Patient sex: M
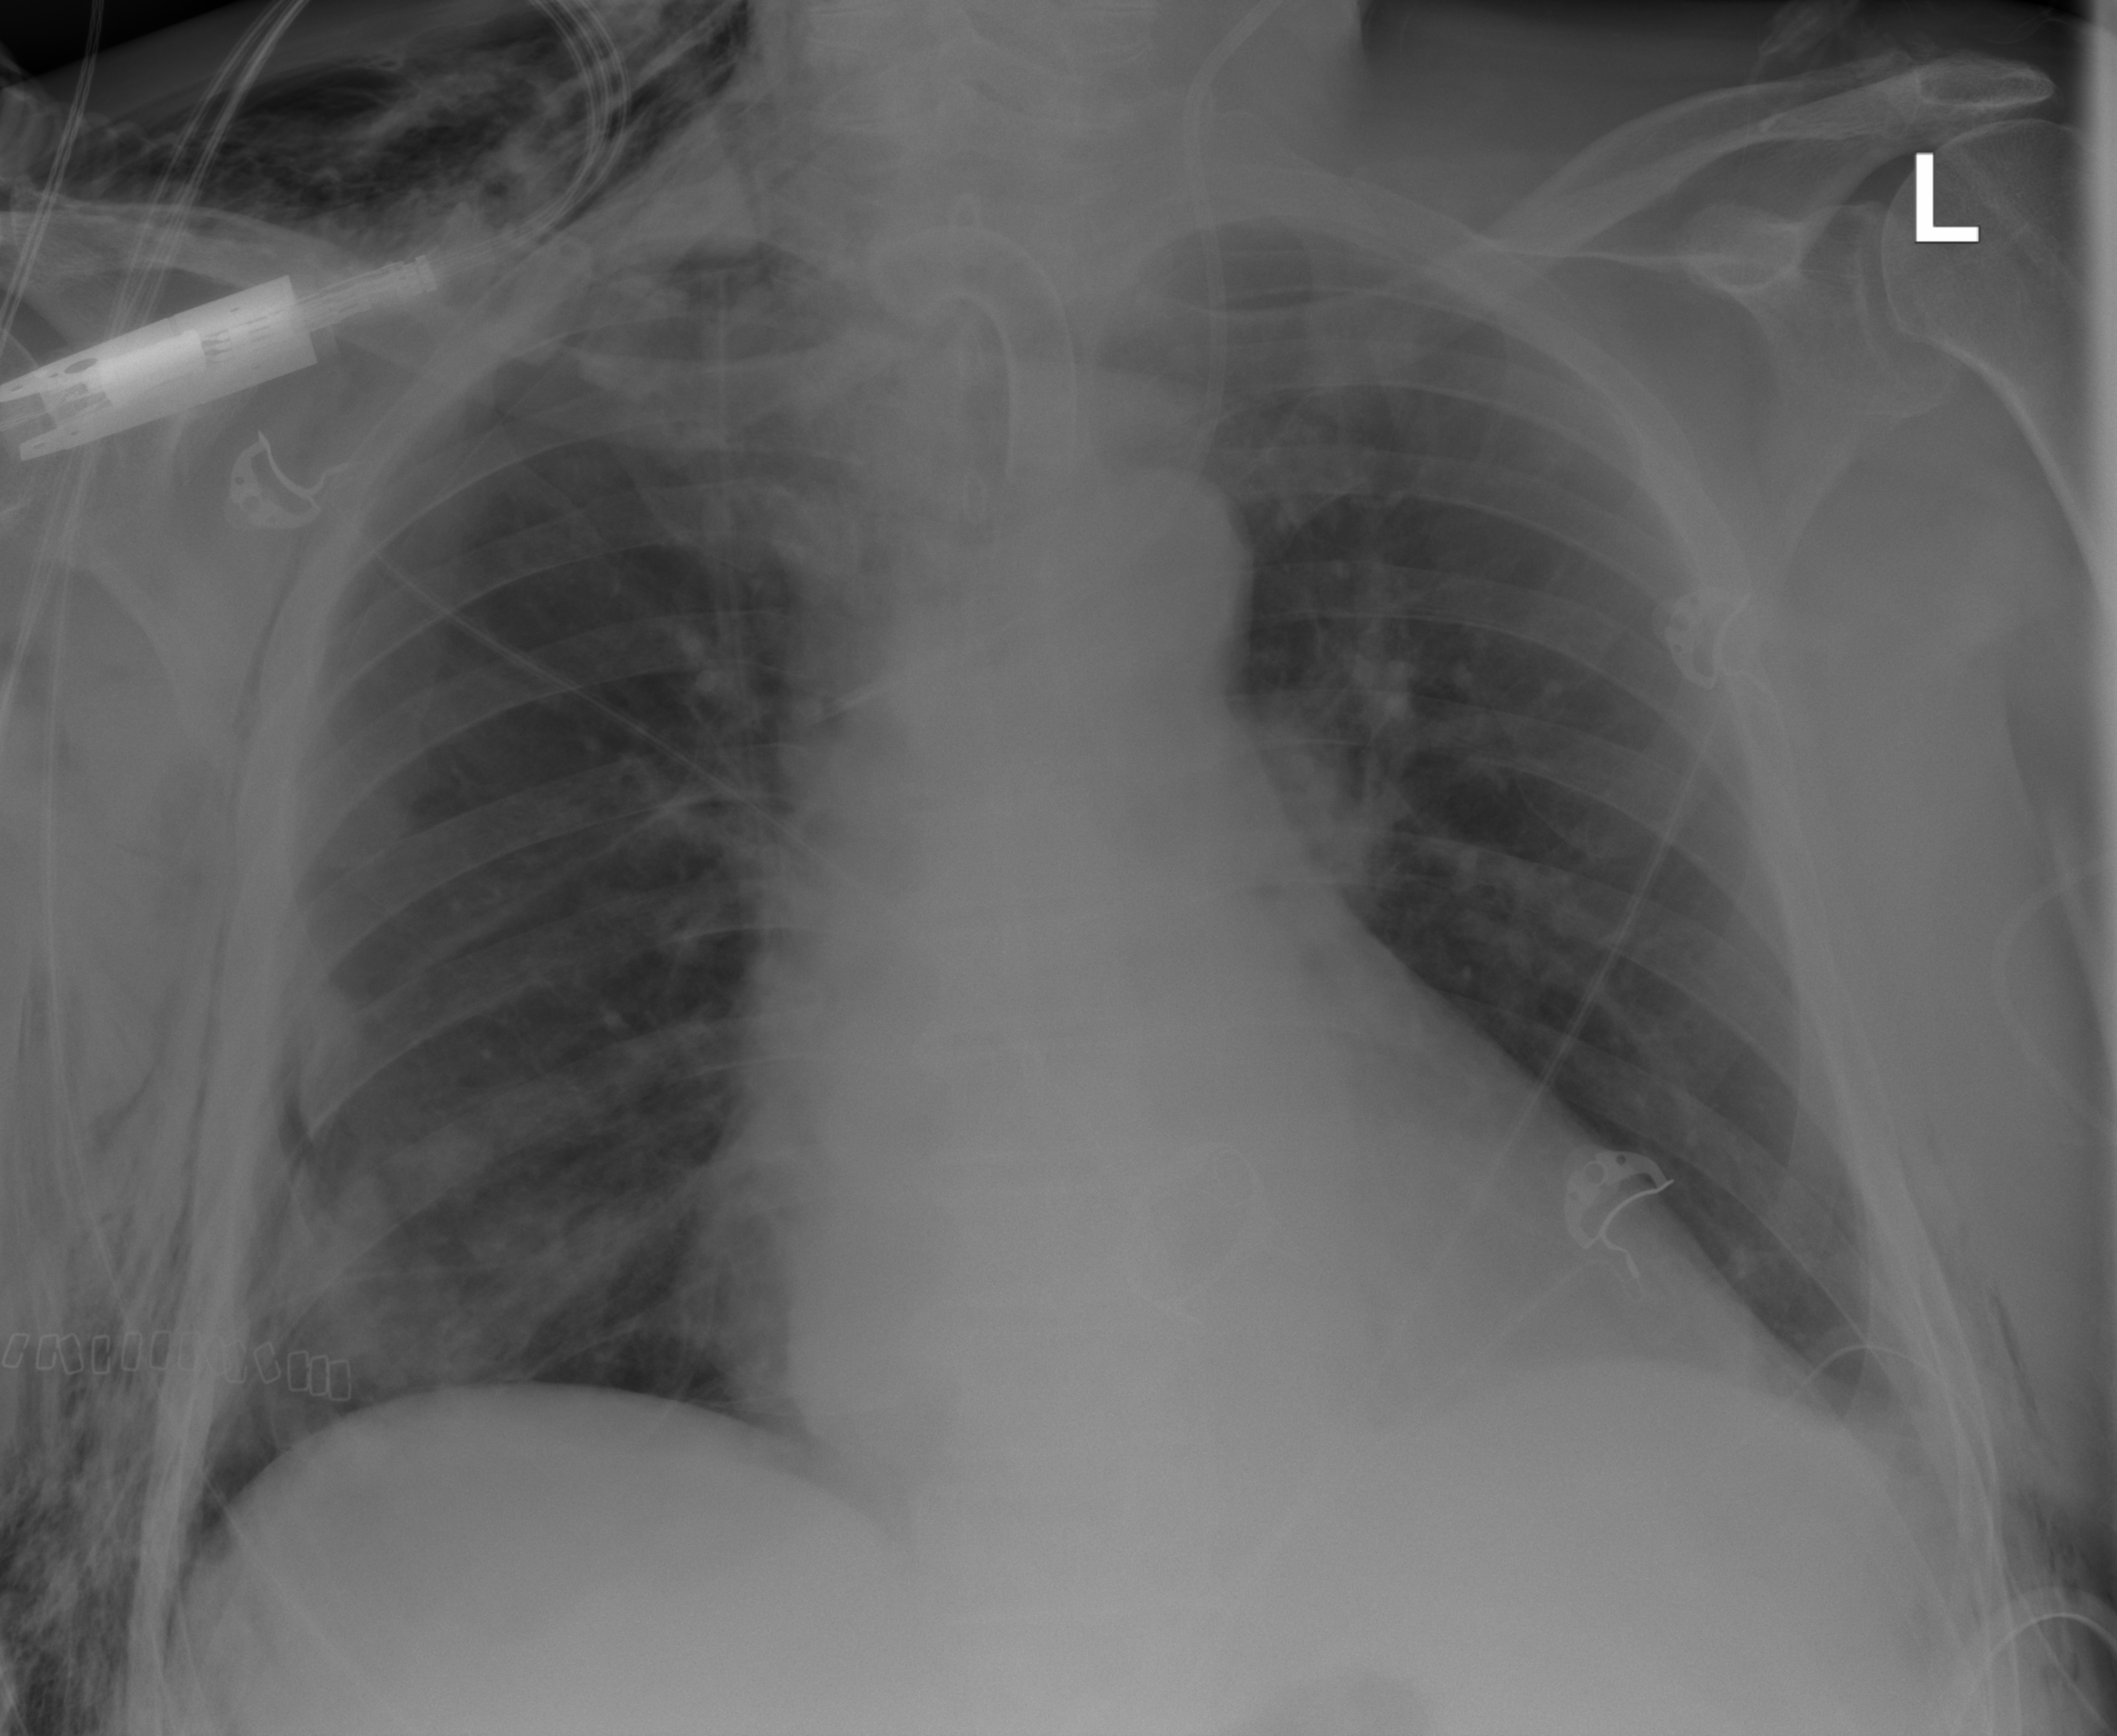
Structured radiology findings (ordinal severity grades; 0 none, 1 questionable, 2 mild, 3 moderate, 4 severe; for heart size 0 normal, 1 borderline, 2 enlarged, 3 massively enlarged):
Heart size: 2
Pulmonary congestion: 0
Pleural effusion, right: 0
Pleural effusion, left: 0
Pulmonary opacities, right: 0
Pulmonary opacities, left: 0
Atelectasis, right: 2
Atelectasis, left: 0